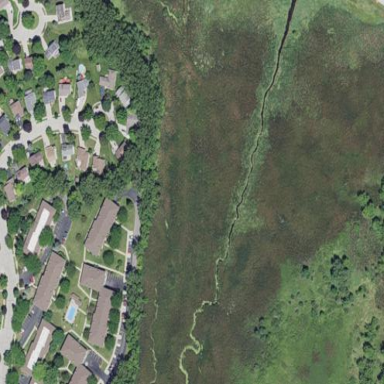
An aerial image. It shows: Marshy wetland area.